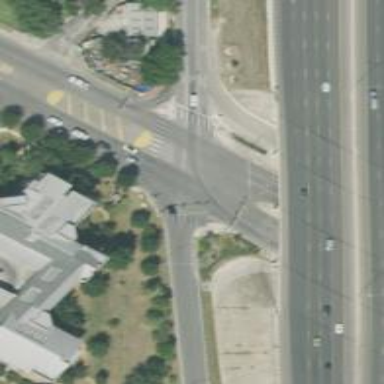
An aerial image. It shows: Secondary road with frontage access.